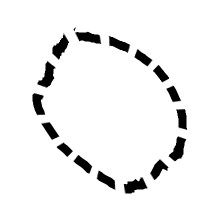
Shape: circle